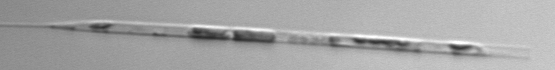
Label: Rhizosolenia